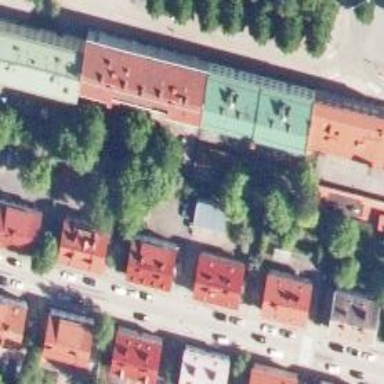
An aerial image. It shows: Alleyway designated as service road.